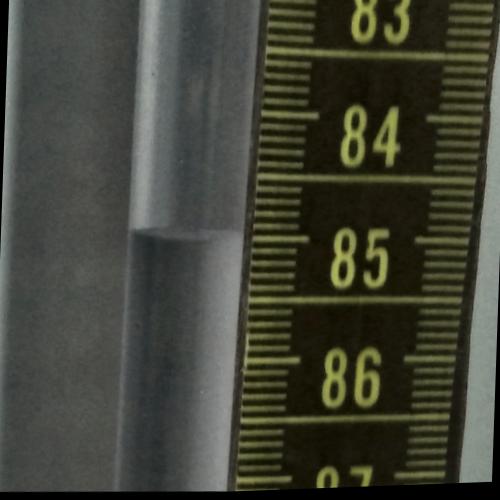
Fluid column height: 85.0 cm